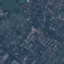
Label: Residential